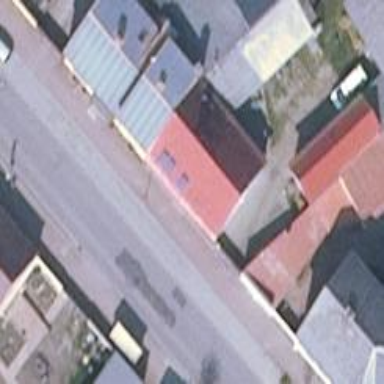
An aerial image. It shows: Bakery.